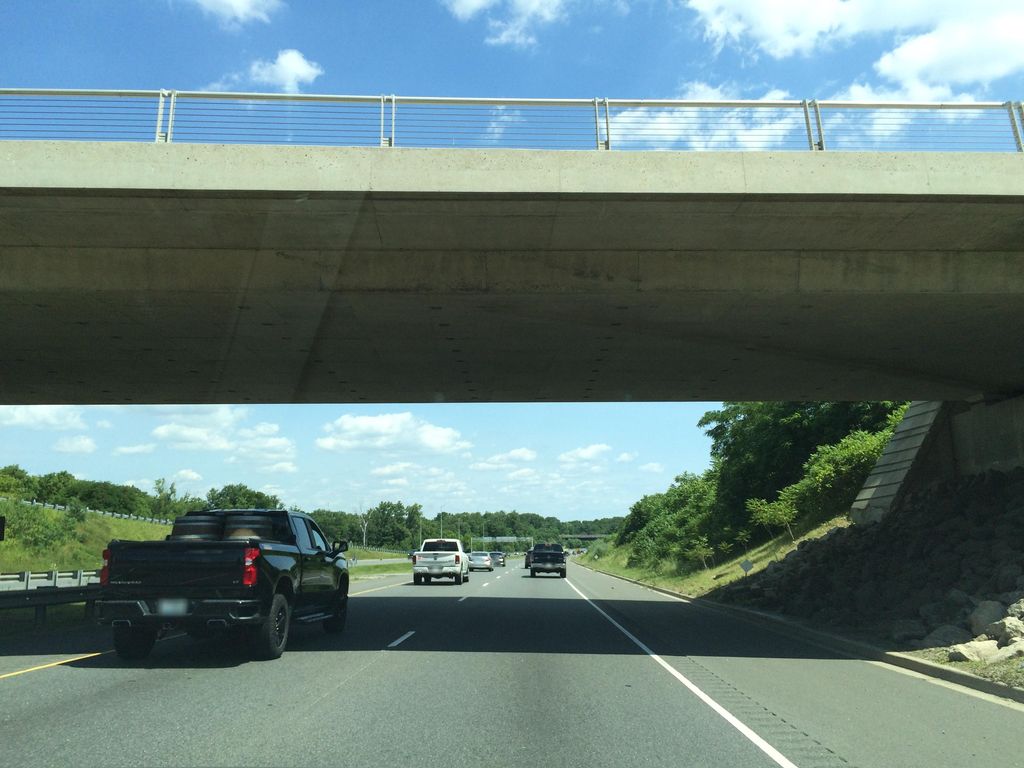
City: hamilton